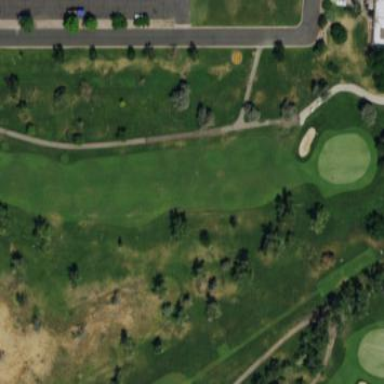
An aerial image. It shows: Well-maintained grassy area known as fairway on golf course.